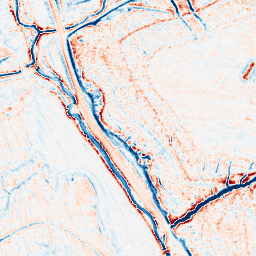
Category: edge_preserving
Decomposition family: anisotropic_diffusion
Decomposition parameters: iterations: 50
kappa: 100
gamma: 0.05
Upsampling method: sinc_blackman
Upsampling parameters: scale: 2
kernel_size: 16
Upsampling scale: 2